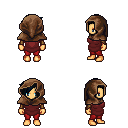
a pixel art fantasy rpg character, female body template, human, tanned skin, maroon tunic, red pants, raven pixie cut hairstyle, cloth hood, leather bracers, four views (front, back, left, right), 2x2 character sprite sheet, small pixel art, hard edges, no anti-aliasing